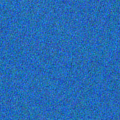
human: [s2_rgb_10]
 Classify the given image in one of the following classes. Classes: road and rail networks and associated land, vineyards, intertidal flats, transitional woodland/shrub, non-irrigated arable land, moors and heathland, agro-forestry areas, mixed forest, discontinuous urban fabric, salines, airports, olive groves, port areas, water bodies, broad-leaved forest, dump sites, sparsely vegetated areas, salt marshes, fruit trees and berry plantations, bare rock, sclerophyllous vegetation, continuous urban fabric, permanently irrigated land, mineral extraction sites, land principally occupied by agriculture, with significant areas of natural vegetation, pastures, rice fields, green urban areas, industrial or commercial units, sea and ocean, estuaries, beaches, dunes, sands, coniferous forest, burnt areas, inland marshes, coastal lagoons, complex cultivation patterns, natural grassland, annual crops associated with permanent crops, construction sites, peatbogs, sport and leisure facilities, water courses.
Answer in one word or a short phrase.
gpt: sea and ocean